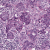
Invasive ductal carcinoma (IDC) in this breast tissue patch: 1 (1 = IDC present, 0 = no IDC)